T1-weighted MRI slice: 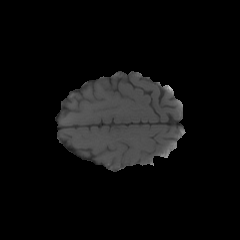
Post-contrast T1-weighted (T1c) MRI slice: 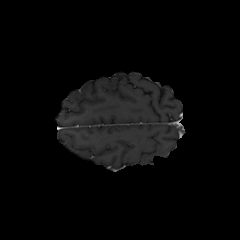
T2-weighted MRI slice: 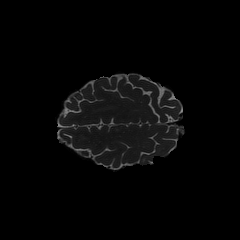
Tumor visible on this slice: yes